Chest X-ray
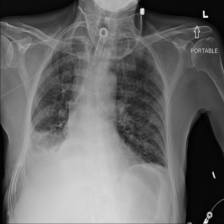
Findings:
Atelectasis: negative
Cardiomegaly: negative
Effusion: negative
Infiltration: negative
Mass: negative
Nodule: negative
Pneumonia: negative
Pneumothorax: negative
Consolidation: negative
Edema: negative
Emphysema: negative
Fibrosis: negative
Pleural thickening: positive
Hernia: negative